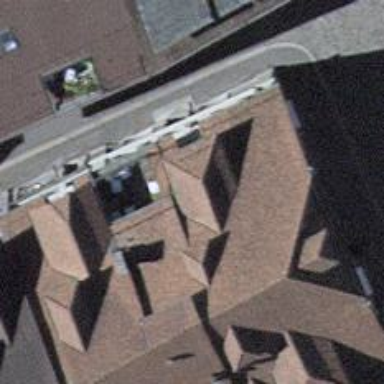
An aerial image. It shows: White apartment building with gabled roof oriented across. The roof is maroon in color.